Field crop: tomato
Growth stage: 2
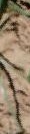
Species: cyperus